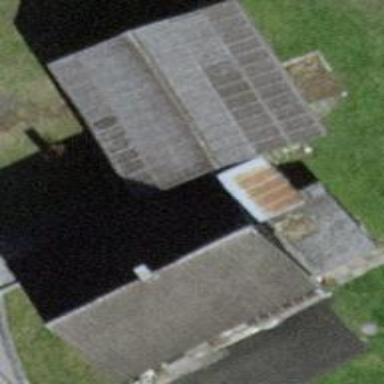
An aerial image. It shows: Detached building.